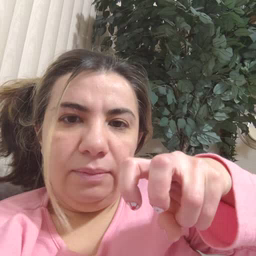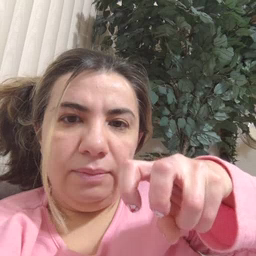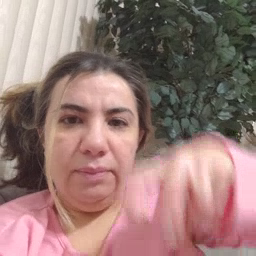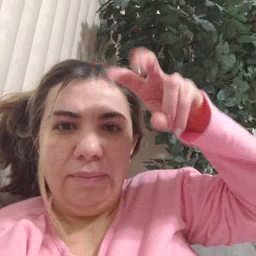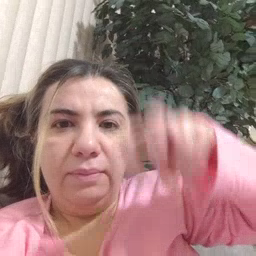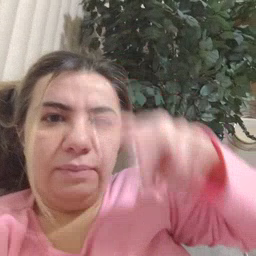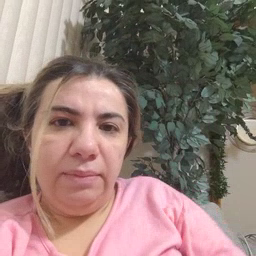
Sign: jump